Question: I am using gridbag layout for the flexible layout of my project but really it is now becoming headache for me ,,after a hard try of nearly 5 hours i am not able to do the correct positionin according to my requirement ,,plz figure it out for me :-
'''
public static void main(String[] args) {
JFrame.setDefaultLookAndFeelDecorated(true);
JFrame frame = new JFrame();
//frame.setExtendedState(JFrame.MAXIMIZED_BOTH);
frame.setSize(300, 300);
frame.setVisible(true);
frame.setDefaultCloseOperation(JFrame.EXIT_ON_CLOSE);
frame.setFont(f);
frame.setTitle("Natural Language Processor");
frame.setLayout(new GridBagLayout());
GridBagConstraints c = new GridBagConstraints();
// Setting the label for the nlp
l = new JLabel("Natural Language Processor");
l.setFont(f);
c.weightx = 0.5;
c.gridx = 0;
c.gridy = 0;
c.ipady = 20;
c.fill = GridBagConstraints.NONE;
c.anchor = GridBagConstraints.PAGE_START;
frame.add(l, c);
l1 = new JLabel("English");
l.setFont(f1);
c.weightx = 0.0;
c.weighty = 1.0;
c.gridy = 1;
c.gridx = 0;
//c.ipady = 20;
c.fill = GridBagConstraints.NONE;
c.anchor = GridBagConstraints.PAGE_START;
frame.add(l1, c);
'''

In the pic above I want the label "English" to be below the "Natural" of "natural Language processor" label instead of centering it.
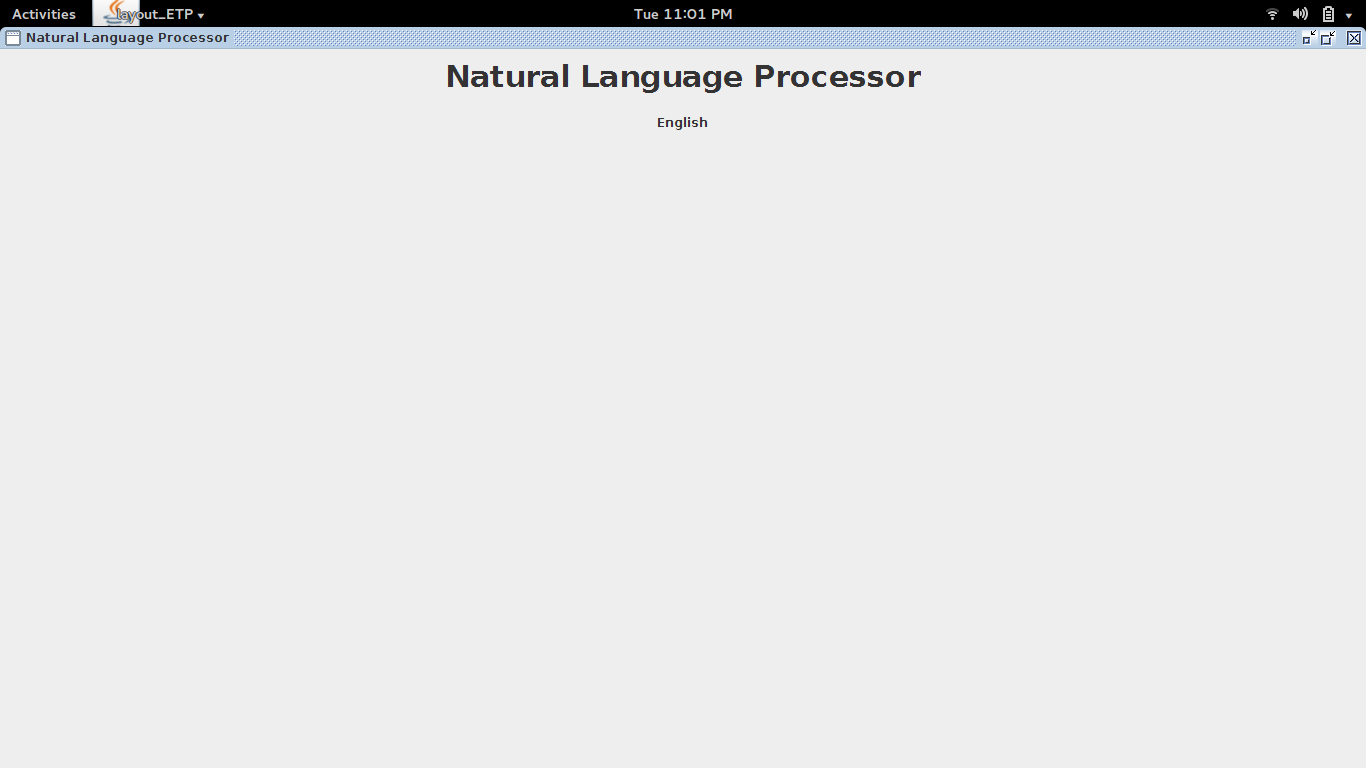
Answer: First of all don't forget to run your Swing code in the EDT by invoking all this code using 'SwingUtilities.invokeLater(Runnable r)'.
There are several ways to do this, which one is the best depends on what else you'll put on the UI. This is one of the shortest ways to do it:
'''
import java.awt.Color;
import java.awt.Dimension;
import java.awt.GridBagConstraints;
import java.awt.GridBagLayout;
import javax.swing.JFrame;
import javax.swing.JLabel;
import javax.swing.JPanel;
import javax.swing.SwingUtilities;
public class TitleTestFrame extends JFrame
{
public static void main(String[] args)
{
SwingUtilities.invokeLater(new Runnable()
{
public void run()
{
new TitleTestFrame();
}
});
}
public TitleTestFrame()
{
super("frame title");
JLabel titleLabel = new JLabel("This is a centered title.");
JLabel subtitleLabel = new JLabel("Subtitle");
JPanel mainPanel = new JPanel(new GridBagLayout());
GridBagConstraints c = new GridBagConstraints();
c.gridx = 0;
c.gridy = 0;
c.weightx = 0.0; //all components in the row with weightx = 0.0 keeps the components clump together in the center.
//This way the labels will be in the center of the panel.
c.anchor = GridBagConstraints.FIRST_LINE_START; //FIRST_LINE makes the title and subtitle stay at the top of the frame.
//LINE_START make them be glued to the beginning of its column. However because the weightx = 0.0 the column is centered.
mainPanel.add(titleLabel, c);
c.gridy = 1;
c.weighty = 1.0; // this weight must be put in the components under the titles so they don't get far from each other.
mainPanel.add(subtitleLabel, c);
add(mainPanel);
setSize(new Dimension(400,300));
setLocationRelativeTo(null);
setDefaultCloseOperation(JFrame.DISPOSE_ON_CLOSE);
setVisible(true);
}
}
'''
Result:

I don't like this way a lot because it uses 'weightx = 0.0' to keep the labels centered, if you needed to put more GUI elements at the sides you'll need to put the labels in the center column with weightx 0.0 and the elements at each side with weightx >0.0.
For example, replacing the code above with the following we have:
'''
JPanel mainPanel = new JPanel(new GridBagLayout());
GridBagConstraints c = new GridBagConstraints();
c.gridx = 1;
c.gridy = 0;
c.weightx = 0.0;
c.anchor = GridBagConstraints.FIRST_LINE_START;
mainPanel.add(titleLabel, c);
c.gridy = 1;
mainPanel.add(subtitleLabel, c);
JPanel colorPanel = new JPanel();
colorPanel.setBackground(Color.red);
colorPanel.setOpaque(true);
JPanel colorPanel2 = new JPanel();
colorPanel2.setBackground(Color.gray);
colorPanel2.setOpaque(true);
c.weighty = 1.0;
c.gridy = 0;
c.gridx = 0;
c.weightx = 1.0;
c.gridheight = 2;
c.fill = GridBagConstraints.BOTH;
mainPanel.add(colorPanel, c);
c.gridx = 2;
mainPanel.add(colorPanel2, c);
add(mainPanel);
'''
Result:

The key to doing good layouts with gridbag layout is understanding how are you creating the grid. Then you just have to play with the weight and the anchor to place the components in each cell.
This is my 2x3 grid, on the SECOND WAY (without the colors).

This is your 2x1 grid

With your grid you can't align the beginning of the labels, with my grid you can.